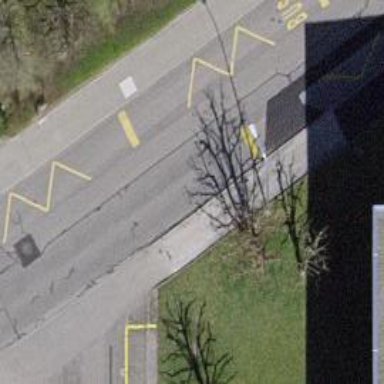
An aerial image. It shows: Bus stop with designated public transport stop position.